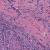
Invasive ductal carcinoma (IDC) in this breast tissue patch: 1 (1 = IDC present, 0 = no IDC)